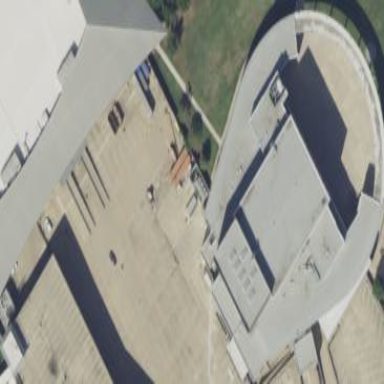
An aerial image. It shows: Theater building.